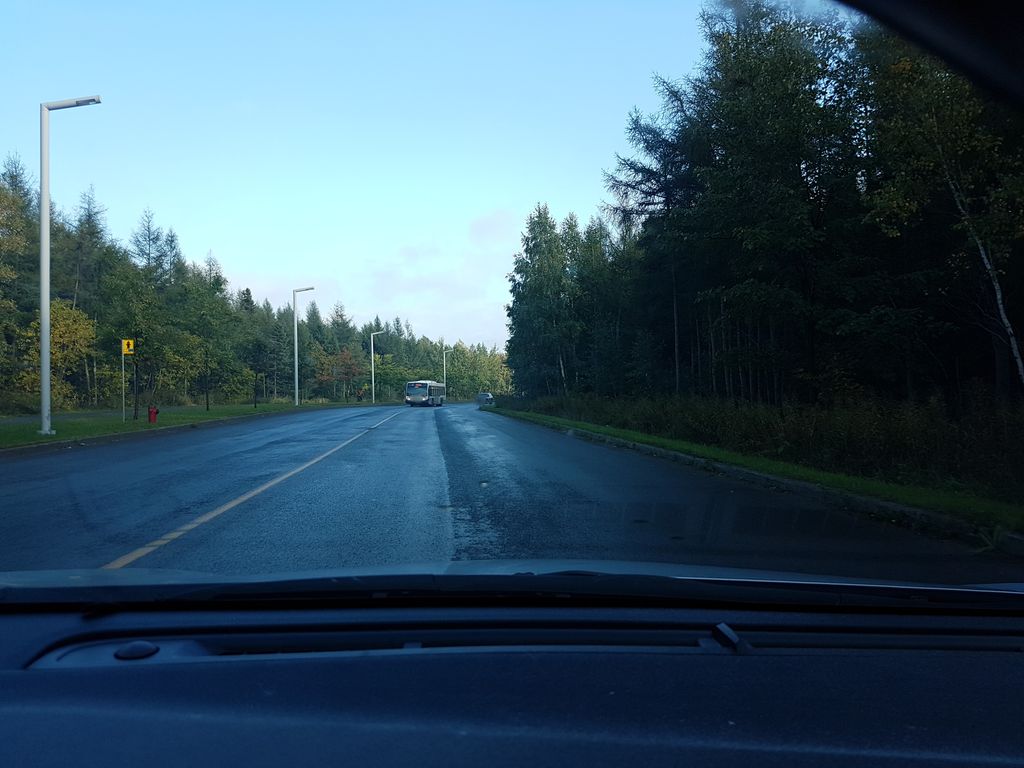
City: quebec_city